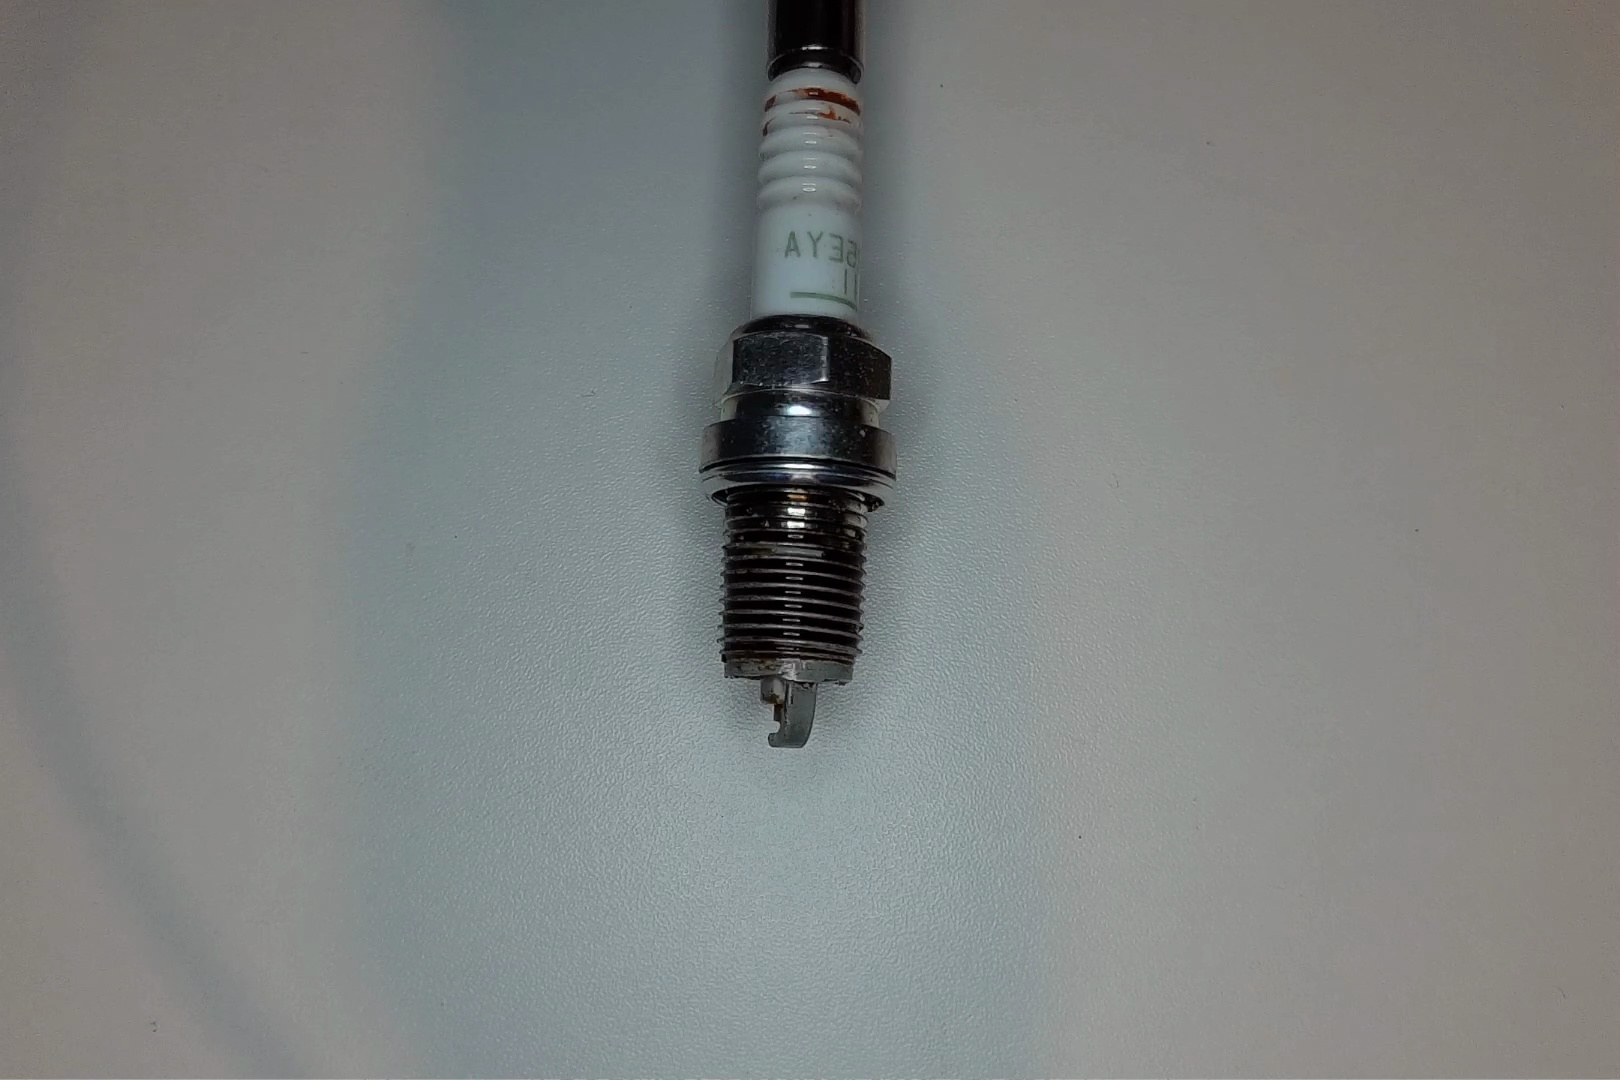
Label: anomaly